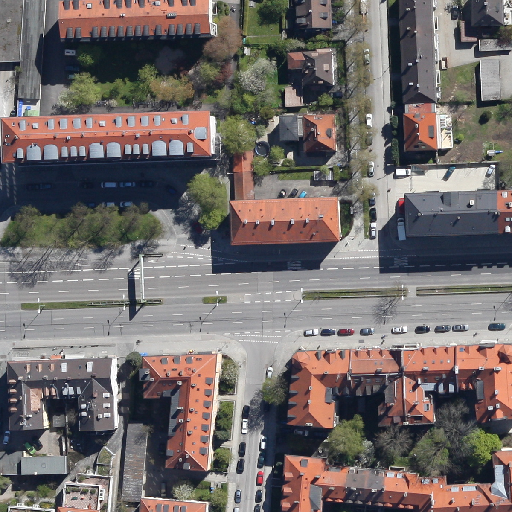
Referring expression: impervious surface